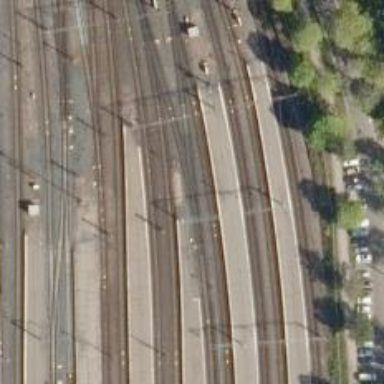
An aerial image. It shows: Railway track with continuous electrified contact line.